Question: I am developing a paint app that has transparent Buffered Image. One of the tasks i need to do it to implement a bucketFill Function. I have succeeded in doing so however i cannot do bucket fill operations with black color, because onClick event returns a point and when you check the color of this point its black...program thinks its already all black and returns. It works with all other colors. Any idea how to by pass this problem.
Below it the code that was simplified to demonstrate the problem i have. You can actually run it and it will work.
Paint Main is here
'''
public class Paint extends JFrame {
private final int WIDTH = 200;
private final int HEIGHT = 200;
private final Canvas canvas;
private final RightPanel rightPanel;
public Paint() throws UnknownHostException, IOException {
this.setSize(WIDTH, HEIGHT);
this.setDefaultCloseOperation(EXIT_ON_CLOSE);
this.setTitle("Paint");
this.setLocationRelativeTo(null);
this.canvas = new Canvas(this);
this.rightPanel = new RightPanel(canvas);
this.canvas.setListeners(new BucketFillListener(canvas));
this.add(canvas, BorderLayout.CENTER);
this.add(rightPanel, BorderLayout.WEST);
this.setVisible(true);
}
public static void main(String[] args) throws UnknownHostException, IOException {
new Paint();
}
public int getWIDTH() {
return WIDTH;
}
public int getHEIGHT() {
return HEIGHT;
}
public Canvas getCanvas() {
return canvas;
}
public RightPanel getRightPanel() {
return rightPanel;
}
'''
}
Canvas Holds Buffered Image
'''
public class Canvas extends JComponent {
private final BufferedImage image;
private BucketFillListener listener;
private final Settings settings;
private final int imageWidth = 800;
private final int imageHeight = 800;
private final Paint paint;
public Canvas(Paint paint) {
this.paint = paint;
image = new BufferedImage(imageWidth, imageHeight, BufferedImage.TYPE_INT_ARGB_PRE);
setClearBackground(image);
this.setSize(imageWidth, imageHeight);
this.settings = new Settings();
}
public BucketFillListener getListener() {
return listener;
}
public Settings getSettings() {
return settings;
}
@Override
protected void paintComponent(Graphics g) {
super.paintComponent(g);
g.drawImage(image, 0, 0, null);
paint.repaint();
}
public void setClearBackground(BufferedImage image) {
final BufferedImage img = image;
final Graphics2D g2 = (Graphics2D) img.getGraphics();
g2.setComposite(AlphaComposite.getInstance(AlphaComposite.CLEAR));
// g2.setColor(Color.white); // sets white background
g2.fillRect(0, 0, this.getWidth(), this.getHeight());
}
public void setListeners(BucketFillListener listener) {
if (this.listener != null) {
this.removeMouseListener(this.listener);
this.removeMouseMotionListener(this.listener);
}
this.listener = listener;
this.addMouseMotionListener(this.listener);
this.addMouseListener(this.listener);
}
public int getImageWidth() {
return imageWidth;
}
public int getImageHeight() {
return imageHeight;
}
public Paint getPaint() {
return paint;
}
public BufferedImage getImage() {
// TODO Auto-generated method stub
return image;
}
'''
}
Bucket fill listener does the actuall bucket fill
'''
public class BucketFillListener implements MouseListener, MouseMotionListener {
private final Stack<Point> stack;
private final Canvas canvas;
private int x, y;
public BucketFillListener(Canvas canvas) {
// TODO Auto-generated constructor stub
this.stack = new Stack<Point>();
this.canvas = canvas;
}
@Override
public void mouseClicked(MouseEvent e) {
final BufferedImage img = canvas.getImage();
final Graphics2D g2 = (Graphics2D) img.getGraphics();
g2.setColor(canvas.getSettings().getColor());
x = e.getX();
y = e.getY();
final Color initColor = new Color(img.getRGB(x, y));
System.out.println(initColor);
if (initColor.equals(g2.getColor())) {
return;
}
boolean left, right;
int tempY;
stack.push(new Point(x, y));
while (!stack.isEmpty()) {
final Point p = stack.pop();
final int activeX = (int) p.getX();
final int activeY = (int) p.getY();
tempY = activeY;
while (tempY >= 0 && initColor.equals((new Color(img.getRGB(activeX, tempY))))) {
--tempY;
}
tempY++;
left = right = false;
final int width = img.getWidth();
final int height = img.getHeight();
while (tempY < height && initColor.equals(new Color(img.getRGB(activeX, tempY)))) {
g2.drawLine(activeX, tempY, activeX, tempY);
canvas.repaint();
if (!left && activeX > 0 && initColor.equals(new Color(img.getRGB(activeX - 1, tempY)))) {
stack.add(new Point(activeX - 1, tempY));
left = true;
// System.out.println("LEFT " + initColor + "==" + new
// Color(img.getRGB(activeX - 1, tempY)));
} else if (left && activeX > 0 && !initColor.equals(new Color(img.getRGB(activeX - 1, tempY)))) {
left = false;
}
if (!right && activeX < width - 1 && initColor.equals(new Color(img.getRGB(activeX + 1, tempY)))) {
stack.add(new Point(activeX + 1, tempY));
right = true;
// System.out.println("RIGHT " + initColor + "==" + new
// Color(img.getRGB(activeX + 1, tempY)));
} else if (right && activeX < width - 1 && !initColor.equals(new Color(img.getRGB(activeX + 1, tempY)))) {
right = false;
}
tempY++;
}
// System.out.println(i++);
}
canvas.repaint();
}
@Override
public void mouseEntered(MouseEvent arg0) {
// TODO Auto-generated method stub
// System.out.println("entered");
}
@Override
public void mouseExited(MouseEvent arg0) {
// TODO Auto-generated method stub
// System.out.println("ex5ted");
}
@Override
public void mousePressed(MouseEvent arg0) {
// TODO Auto-generated method stub
// System.out.println("pressed");
}
@Override
public void mouseReleased(MouseEvent arg0) {
// TODO Auto-generated method stub
// System.out.println("released");
}
@Override
public void mouseDragged(MouseEvent arg0) {
// TODO Auto-generated method stub
// System.out.println("dragged");
}
@Override
public void mouseMoved(MouseEvent arg0) {
// TODO Auto-generated method stub
// System.out.println("moved");
}
'''
}
Right Hand tool panel that has color, bucket fill and clear options
'''
public class RightPanel extends JPanel {
private final JButton bucketFill;
private final JButton colorButton, clear;
private final Canvas canvas;
public RightPanel(Canvas canvas) {
this.canvas = canvas;
this.setBackground(Color.white);
this.setLayout(new BoxLayout(this, BoxLayout.PAGE_AXIS));
this.clear = new JButton("Clear");
this.bucketFill = new JButton(new ImageIcon("src/charnetskaya/paint/BucketFill.jpg"));
this.bucketFill.setSize(new Dimension(30, 30));
this.bucketFill.setBorder(null);
this.bucketFill.setBorderPainted(false);
this.bucketFill.setMargin(new Insets(0, 0, 0, 0));
this.bucketFill.setCursor(new Cursor(Cursor.HAND_CURSOR));
this.colorButton = new JButton(" ");
this.colorButton.setBackground(Color.black);
this.add(colorButton);
this.add(bucketFill);
this.add(clear);
this.colorButton.addActionListener(new ButtonListener(this));
this.clear.addActionListener(new ButtonListener(this));
}
private class ButtonListener implements ActionListener {
private final RightPanel rightPanel;
private ButtonListener(RightPanel rightPanel) {
this.rightPanel = rightPanel;
}
@Override
public void actionPerformed(ActionEvent event) {
// TODO Auto-generated method stub
if (event.getSource() == colorButton) {
new ColorChooser(canvas, colorButton);
} else if (event.getSource() == clear) {
canvas.setClearBackground(canvas.getImage());
}
}
}
'''
}
below is not so important code
Settings that hold setting for the entire app
'''
public class Settings {
private Color color;
private Stroke stroke;
private int strokeSize;
public Settings() {
this.strokeSize = 3;
this.color = Color.BLACK;
this.stroke = new BasicStroke(strokeSize, BasicStroke.CAP_ROUND, 0);
}
public void applySettings(Graphics2D g) {
g.setColor(color);
g.setStroke(stroke);
}
public Color getColor() {
return color;
}
public void setColor(Color color) {
this.color = color;
}
public Stroke getStroke() {
return stroke;
}
public void setStroke(Stroke stroke) {
this.stroke = stroke;
}
public int getStrokeSize() {
return strokeSize;
}
public void setStrokeSize(int strokeSize) {
this.strokeSize = strokeSize;
this.stroke = new BasicStroke(strokeSize, BasicStroke.CAP_ROUND, 0);
}
'''
}
Color Chooser Frame to change colors
'''
public class ColorChooser extends JFrame {
private final Canvas canvas;
private final JButton colorButton;
private final JButton selectButton;
private final JColorChooser chooser;
private Color color;
public ColorChooser(Canvas canvas, JButton colorButton) {
this.canvas = canvas;
this.colorButton = colorButton;
this.setLocationRelativeTo(null);
this.setSize(300, 300);
this.selectButton = new JButton("Select");
this.selectButton.addActionListener(new SelectButtonListener());
this.chooser = new JColorChooser();
this.chooser.add(selectButton, BorderLayout.SOUTH);
this.add(chooser);
this.setVisible(true);
}
private class SelectButtonListener implements ActionListener {
@Override
public void actionPerformed(ActionEvent arg0) {
color = chooser.getColor();
canvas.getSettings().setColor(color);
colorButton.setBackground(color);
}
}
'''
}
On the image you can see that bucket fill works with any other color but black

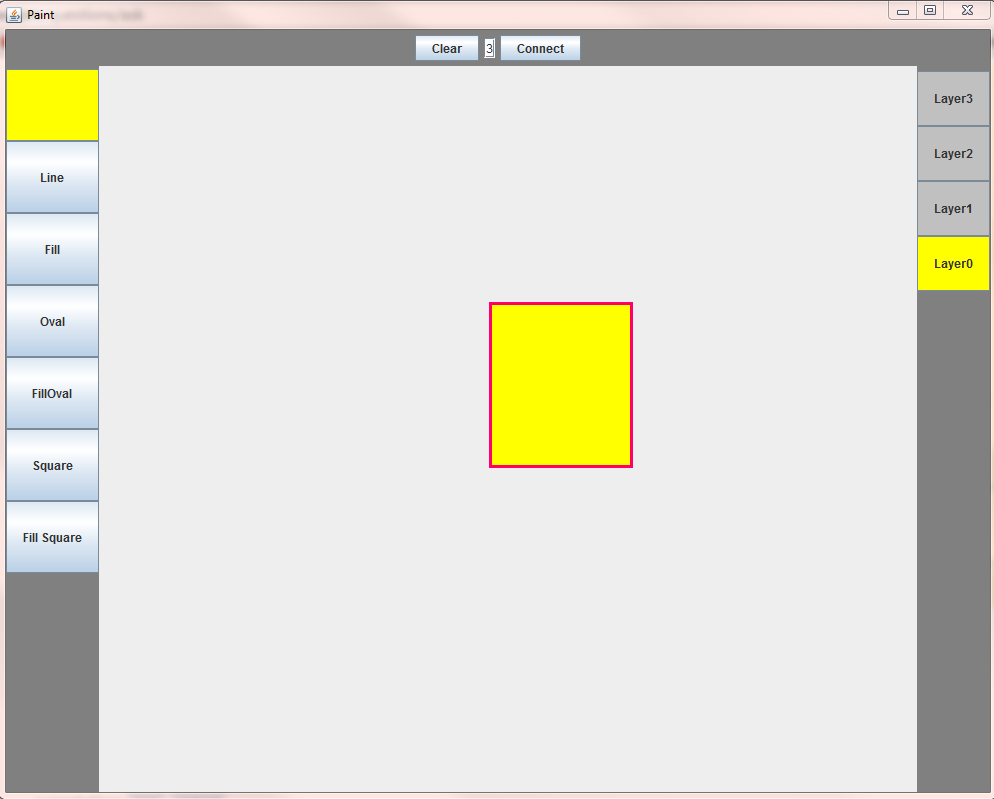
Answer: You are using this line to get the color of the current image pixel in your 'mouseClicked()' event listener:
'''
final Color initColor = new Color(img.getRGB(x, y));
'''
Note the documentation of this constructor of 'Color':
> 'Color(int rgb)'Creates an opaque sRGB color with the specified
combined RGB value consisting of the red component in bits 16-23, the
green component in bits 8-15, and the blue component in bits 0-7.
So it takes the image, drops the alpha component, and gives you an opaque color value. So, if the pixel has 'alpha=0,r=0,g=0,b=0', you'll get 'alpha=255,r=0,g=0,b=0' - which happens to be the color black.
In order to avoid this, you should use the constructor that allows you to get the alpha value:
> 'Color(int rgba, boolean hasalpha)'Creates an sRGB color with the specified combined RGBA value
consisting of the alpha component in bits 24-31, the red component in
bits 16-23, the green component in bits 8-15, and the blue component
in bits 0-7.
That is:
'''
final Color initColor = new Color(img.getRGB(x, y), true);
'''
This will return a color with the alpha byte set to 0 (assuming your image is completely transparent), which is distinct from 'Color.BLACK'.